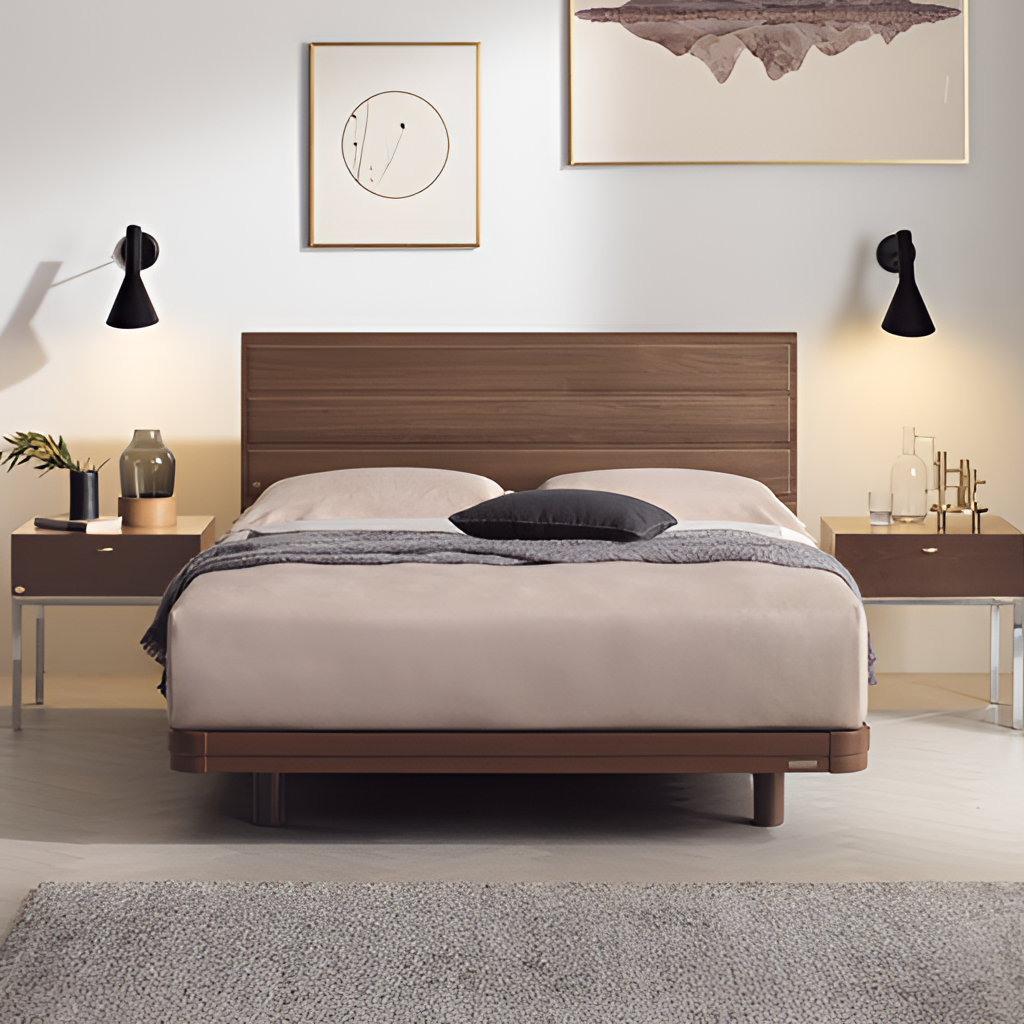
bedroom, brown wood bed, modern, paint wallpaper, with solid pattern, wood flooring, with plank pattern